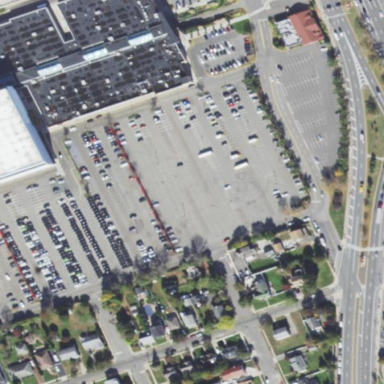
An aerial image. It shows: Parking area with surface.